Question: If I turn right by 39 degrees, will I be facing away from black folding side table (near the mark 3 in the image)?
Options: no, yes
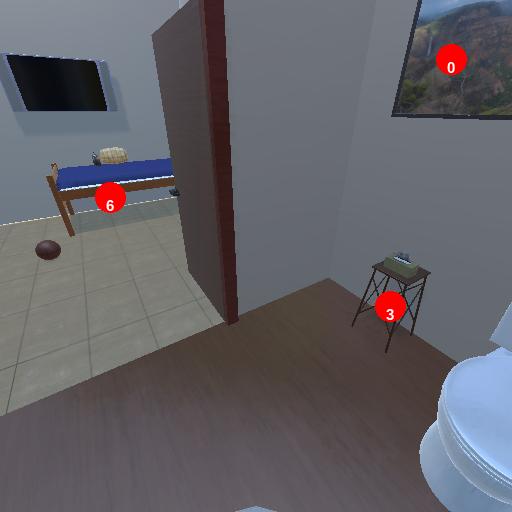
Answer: no